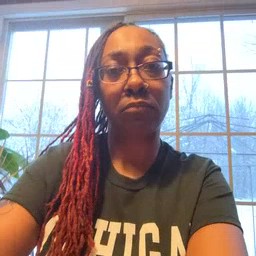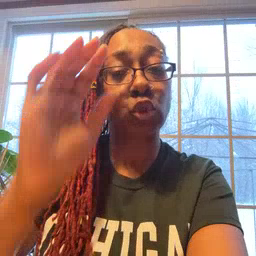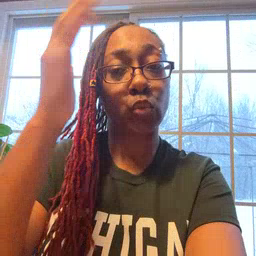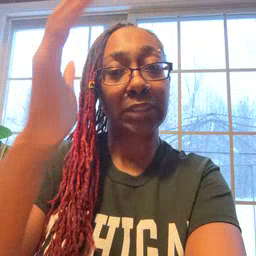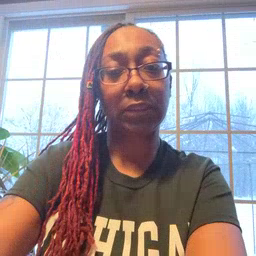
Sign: tree